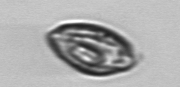
Label: Katodinium_or_Torodinium